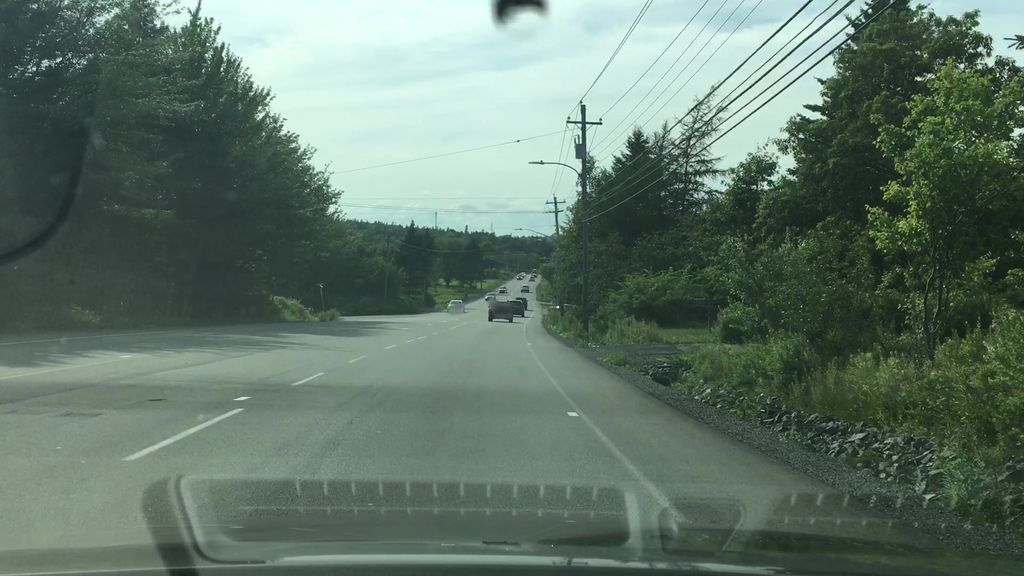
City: halifax